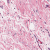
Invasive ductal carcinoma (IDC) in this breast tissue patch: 0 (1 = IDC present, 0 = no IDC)